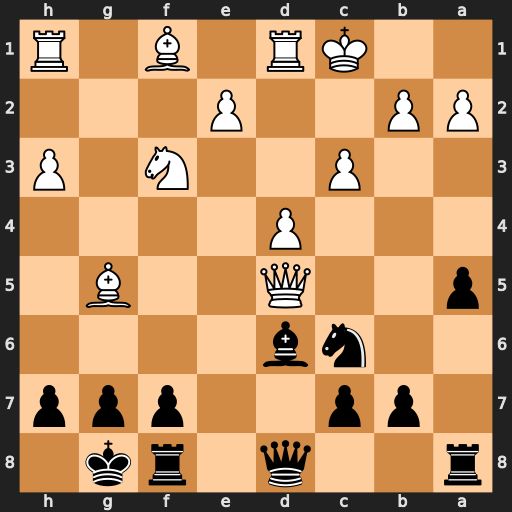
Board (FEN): r2q1rk1/1pp2ppp/2nb4/p2Q2B1/3P4/2P2N1P/PP2P3/2KR1B1R
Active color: b
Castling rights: -
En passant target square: -
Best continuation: Bf4+ Bxf4 Qxd5